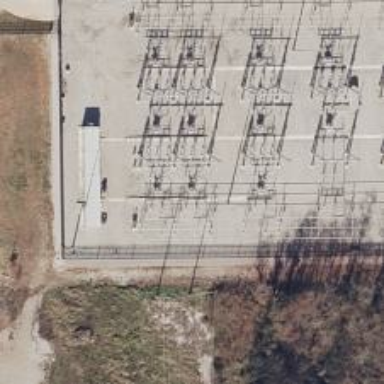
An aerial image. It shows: Switch for power supply.